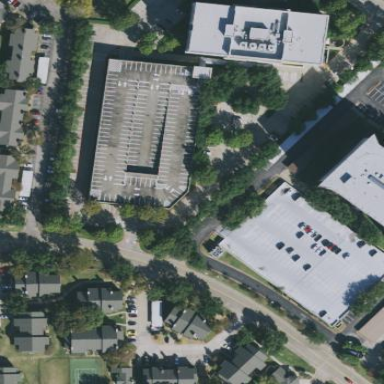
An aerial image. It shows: Multi-storey parking building.